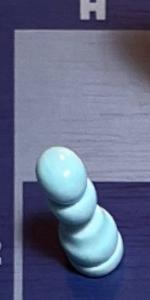
Label: Pawn_White